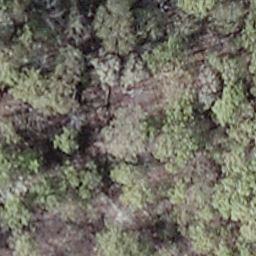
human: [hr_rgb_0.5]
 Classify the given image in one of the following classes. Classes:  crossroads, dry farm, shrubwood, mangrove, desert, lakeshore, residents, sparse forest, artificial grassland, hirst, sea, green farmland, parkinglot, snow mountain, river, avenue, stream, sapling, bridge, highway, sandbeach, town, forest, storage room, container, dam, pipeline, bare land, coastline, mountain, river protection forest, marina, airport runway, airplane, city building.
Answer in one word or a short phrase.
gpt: shrubwood